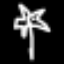
Label: palm tree